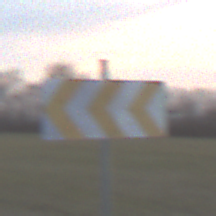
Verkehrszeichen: RichtungstafelnInKurvenGrossRechts
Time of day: SunriseSunset
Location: Outdoor (Nature)
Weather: PartlyCloudy
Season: NotSpecified
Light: Natural